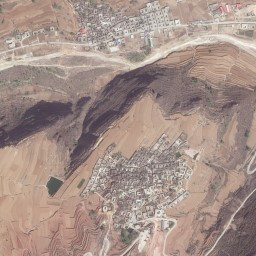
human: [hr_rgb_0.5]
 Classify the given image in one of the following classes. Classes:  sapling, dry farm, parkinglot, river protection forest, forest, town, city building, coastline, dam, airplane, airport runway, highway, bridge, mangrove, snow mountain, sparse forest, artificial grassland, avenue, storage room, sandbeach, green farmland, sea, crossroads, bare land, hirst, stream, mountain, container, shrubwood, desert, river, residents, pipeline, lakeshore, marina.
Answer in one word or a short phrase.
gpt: mountain